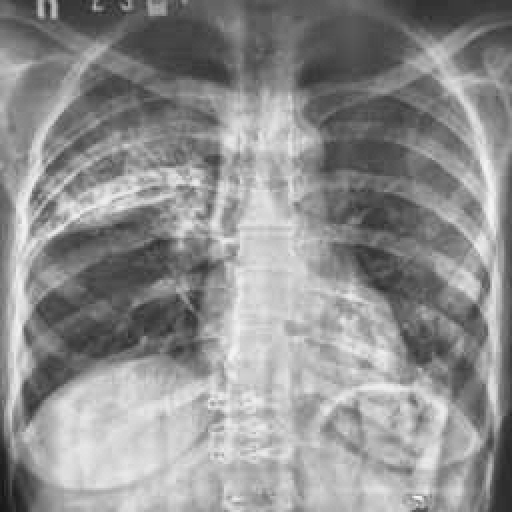
Finding: TUBERCULOSIS